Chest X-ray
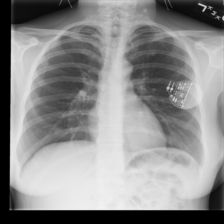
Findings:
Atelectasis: negative
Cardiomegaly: negative
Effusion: negative
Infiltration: negative
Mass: negative
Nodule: negative
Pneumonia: negative
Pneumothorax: negative
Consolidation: negative
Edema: negative
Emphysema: negative
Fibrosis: negative
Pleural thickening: negative
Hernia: negative